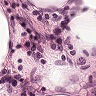
Metastatic tissue present: no